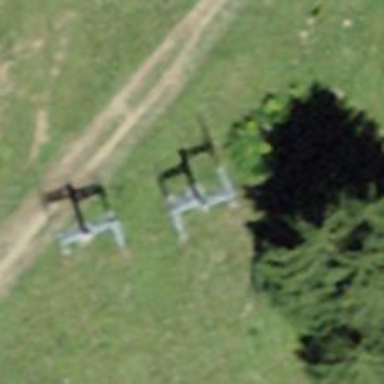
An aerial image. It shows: Pylon for aerialway.